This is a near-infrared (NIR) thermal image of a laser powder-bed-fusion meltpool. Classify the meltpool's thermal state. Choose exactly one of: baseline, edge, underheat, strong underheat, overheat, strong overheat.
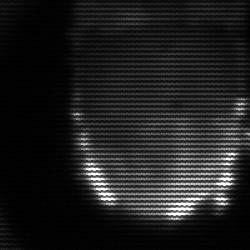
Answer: baseline